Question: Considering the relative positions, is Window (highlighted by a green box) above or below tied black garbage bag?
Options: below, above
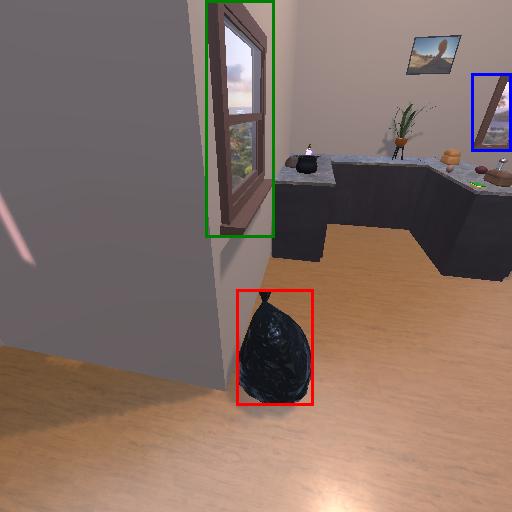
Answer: below